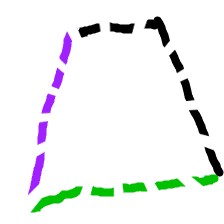
Shape: trapezoid